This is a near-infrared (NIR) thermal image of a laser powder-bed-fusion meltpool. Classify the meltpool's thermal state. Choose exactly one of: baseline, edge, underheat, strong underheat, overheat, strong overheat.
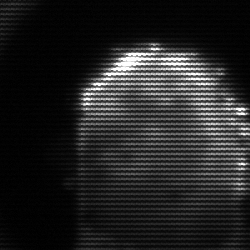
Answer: baseline